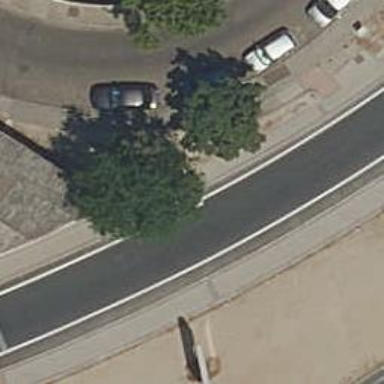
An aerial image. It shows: Sidewalk along the footway.